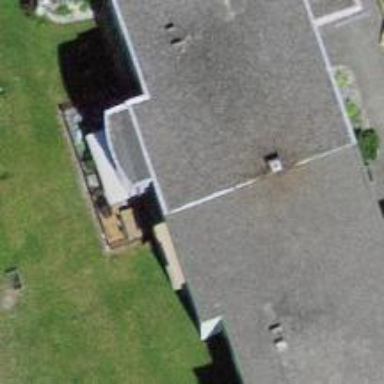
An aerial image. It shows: Apartment building with flat roof.